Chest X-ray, PA view. Patient: 48 years old, sex M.
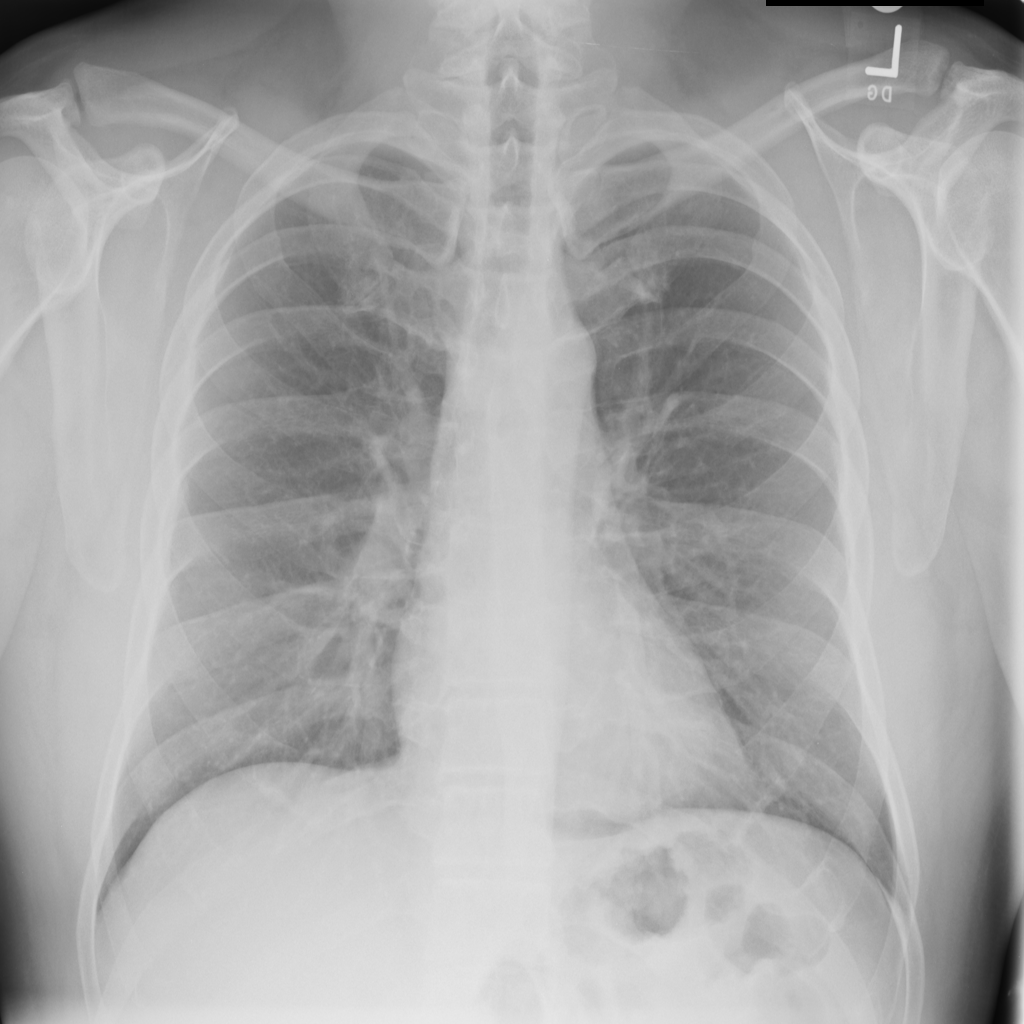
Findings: No Finding